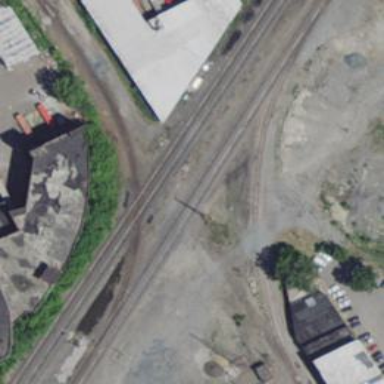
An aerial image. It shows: Railway crossing.